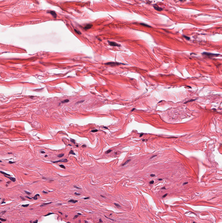
Tumor epithelial tissue: no
Tumor-associated stroma tissue: yes
Normal tissue: no